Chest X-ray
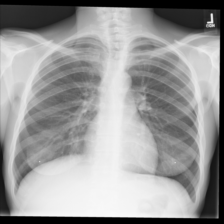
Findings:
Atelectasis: negative
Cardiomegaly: negative
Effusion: negative
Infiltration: negative
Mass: negative
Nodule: negative
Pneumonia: negative
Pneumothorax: negative
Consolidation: negative
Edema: negative
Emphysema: negative
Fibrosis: negative
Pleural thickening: negative
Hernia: negative